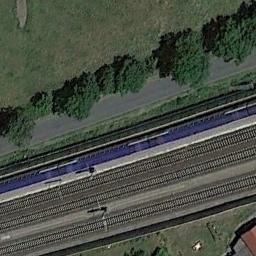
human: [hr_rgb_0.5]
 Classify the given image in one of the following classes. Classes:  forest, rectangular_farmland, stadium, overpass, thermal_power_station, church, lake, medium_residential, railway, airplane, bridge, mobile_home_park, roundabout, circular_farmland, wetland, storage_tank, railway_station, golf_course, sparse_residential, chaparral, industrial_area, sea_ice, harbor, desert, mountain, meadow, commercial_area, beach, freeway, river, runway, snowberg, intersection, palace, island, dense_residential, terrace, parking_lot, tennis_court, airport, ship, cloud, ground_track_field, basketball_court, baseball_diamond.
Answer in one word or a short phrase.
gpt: railway